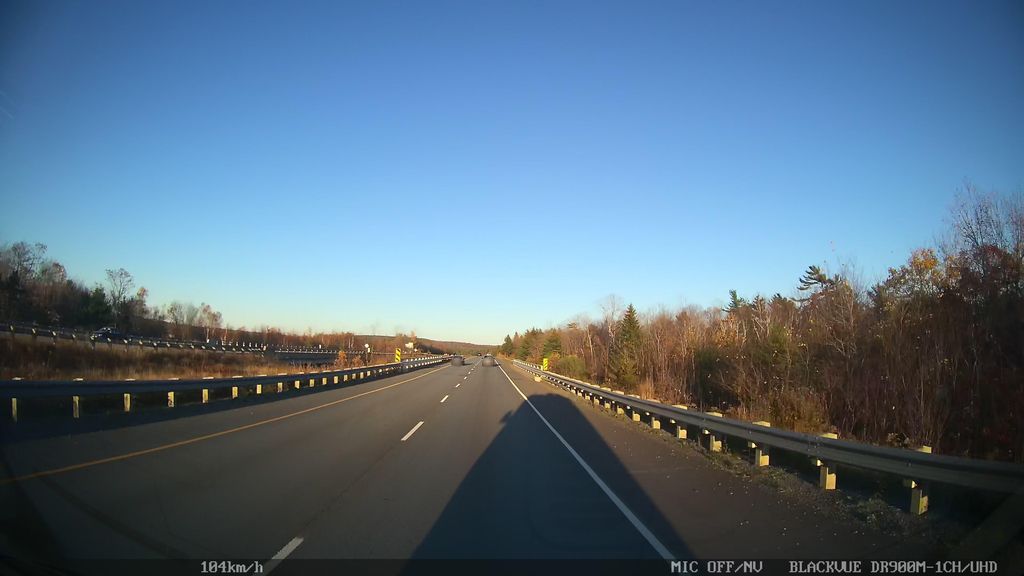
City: halifax